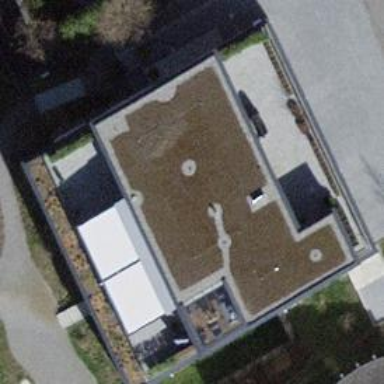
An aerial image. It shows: Building with tiled roof.